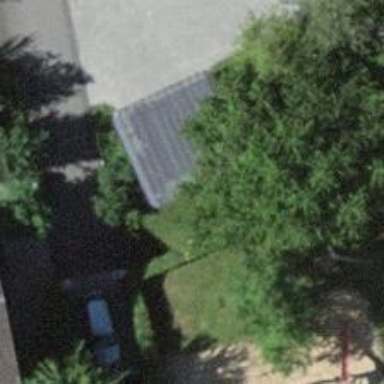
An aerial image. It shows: Carport building.